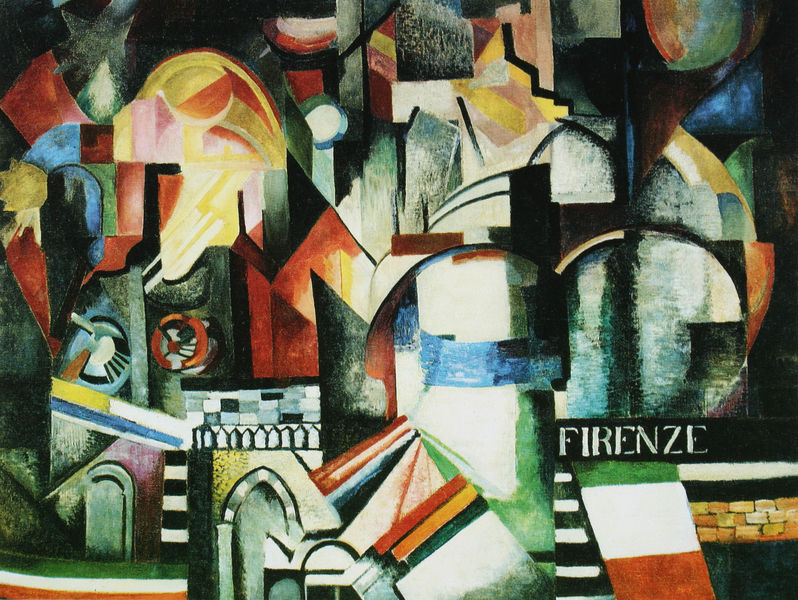
Titel: Florenz
Künstler: Aleksandra Ekster
Standort: Moskau
Institution: Tretjakow-Galerie
Schlagwörter: blau, weiß, gelb, grün, kubismus, stadt, bunt, fenster, licht, schwarz, tür, gebäude, rot, steine, kreis, turm, schrift, italien, fahne, flagge, abstrakt, modern, mauer, formen, linien, türe, figuren, treppe, streifen, stufen, tor, zinnen, helligkeit, torbogen, gassen, buchstaben, kreise, spitzbogen, florenz, chagall, firenze, winkel, wehrturm, boccioni, runs